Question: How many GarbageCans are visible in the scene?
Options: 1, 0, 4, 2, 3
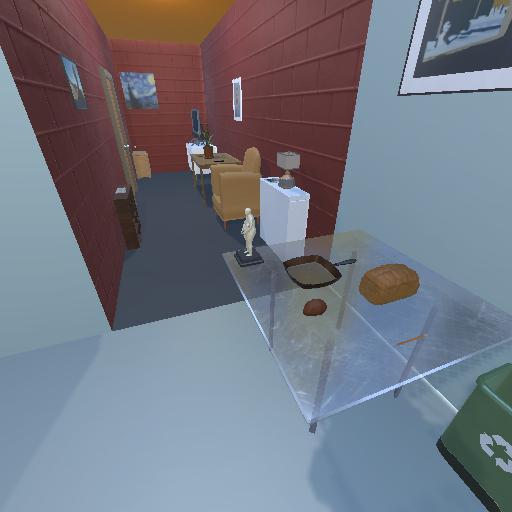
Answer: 1